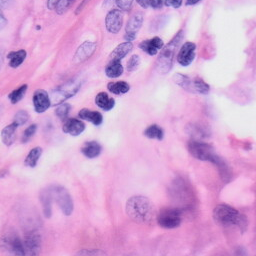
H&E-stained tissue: Skin